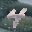
Label: 4